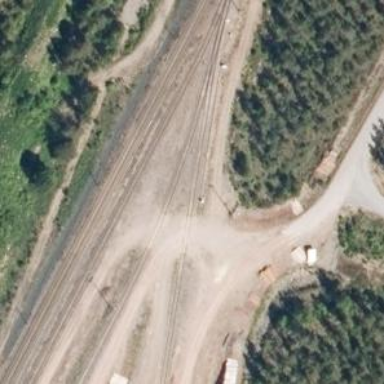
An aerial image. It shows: Level crossing with saltire markings.